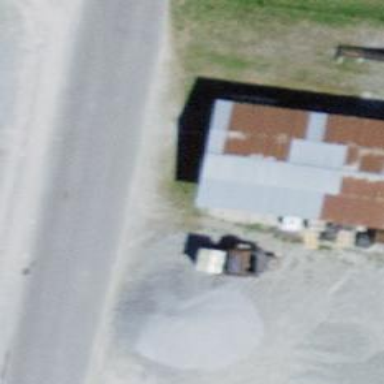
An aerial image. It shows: Barn.